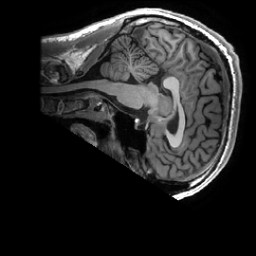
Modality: T1w
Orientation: sagittal
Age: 26
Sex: male
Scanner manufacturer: ge
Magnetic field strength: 3 T
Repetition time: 0.0073 s
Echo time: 0.003 s